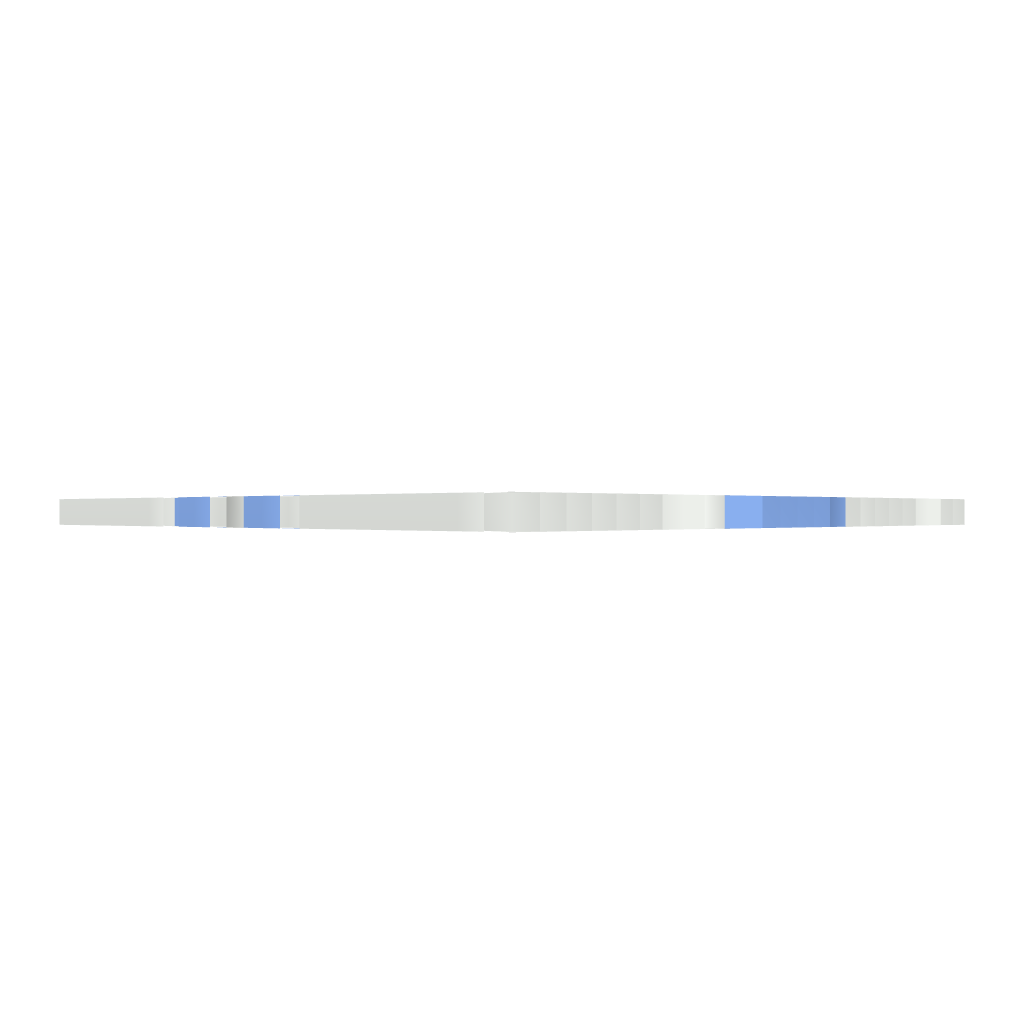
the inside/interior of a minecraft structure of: Large Igloo